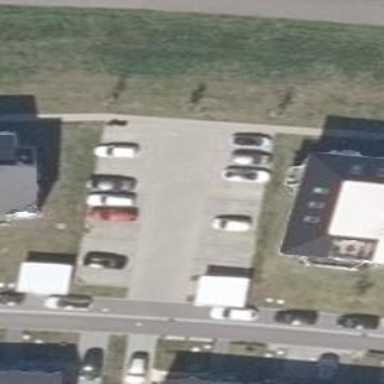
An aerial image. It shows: Parking area.